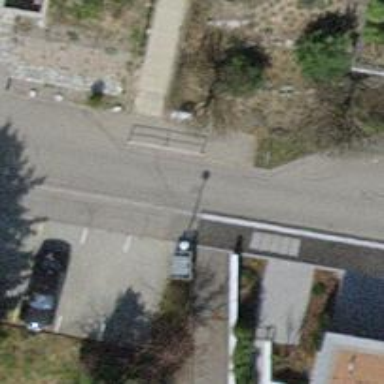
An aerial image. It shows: Footway along the road.